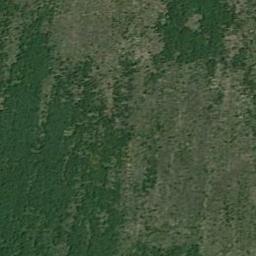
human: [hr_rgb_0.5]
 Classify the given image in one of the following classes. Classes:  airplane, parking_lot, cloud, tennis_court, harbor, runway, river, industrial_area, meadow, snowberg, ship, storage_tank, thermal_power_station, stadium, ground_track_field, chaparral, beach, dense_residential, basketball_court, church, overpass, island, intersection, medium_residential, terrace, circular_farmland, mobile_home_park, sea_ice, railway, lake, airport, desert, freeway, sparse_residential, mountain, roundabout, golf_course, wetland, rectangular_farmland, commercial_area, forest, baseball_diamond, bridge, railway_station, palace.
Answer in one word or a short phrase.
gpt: meadow